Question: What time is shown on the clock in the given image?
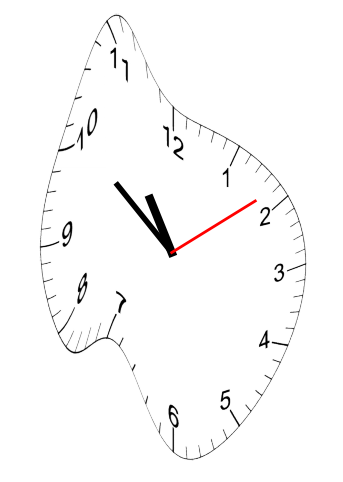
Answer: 10:51:09